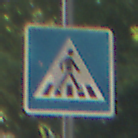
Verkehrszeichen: FussgaengerueberwegLinks
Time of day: Midday
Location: Outdoor (RoadRail)
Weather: Clear
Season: NotSpecified
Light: Natural